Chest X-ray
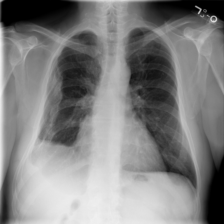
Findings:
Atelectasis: negative
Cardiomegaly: negative
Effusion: negative
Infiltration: negative
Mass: negative
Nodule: negative
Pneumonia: negative
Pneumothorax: negative
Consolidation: negative
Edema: negative
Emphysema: negative
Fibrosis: negative
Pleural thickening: positive
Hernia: negative